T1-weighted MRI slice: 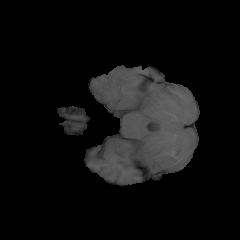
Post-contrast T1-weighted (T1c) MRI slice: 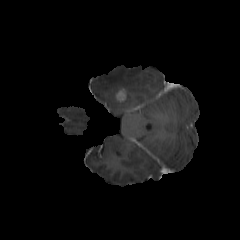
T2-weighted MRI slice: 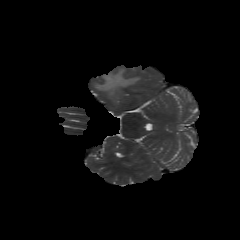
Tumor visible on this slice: yes